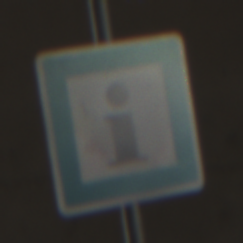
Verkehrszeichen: Informationsstelle
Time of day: Midday
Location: Roofed (Tunnel)
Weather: NotSpecified
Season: NotSpecified
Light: Natural